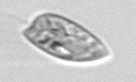
Label: Prorocentrum_dentatum